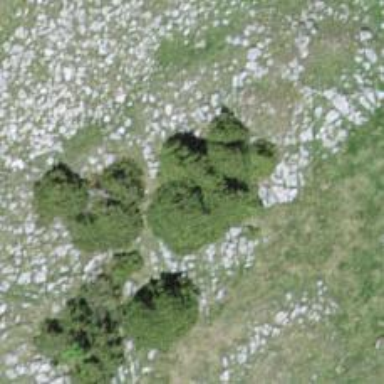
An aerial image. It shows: Needle-leaved tree in nature.